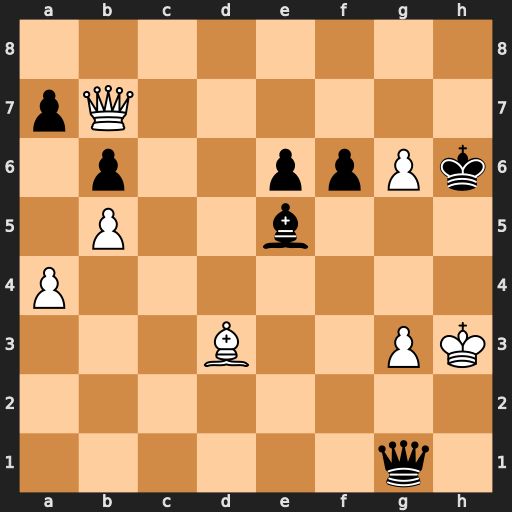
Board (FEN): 8/pQ6/1p2ppPk/1P2b3/P7/3B2PK/8/6q1
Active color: w
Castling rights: -
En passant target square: -
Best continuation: Qh7+ Kg5 Qh4#